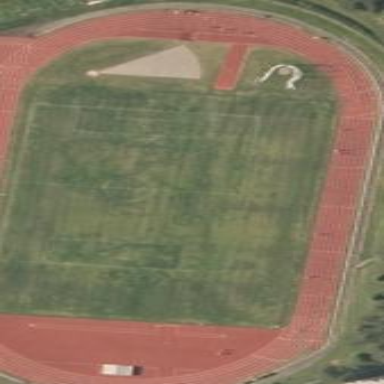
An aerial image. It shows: Track located within leisure land area.